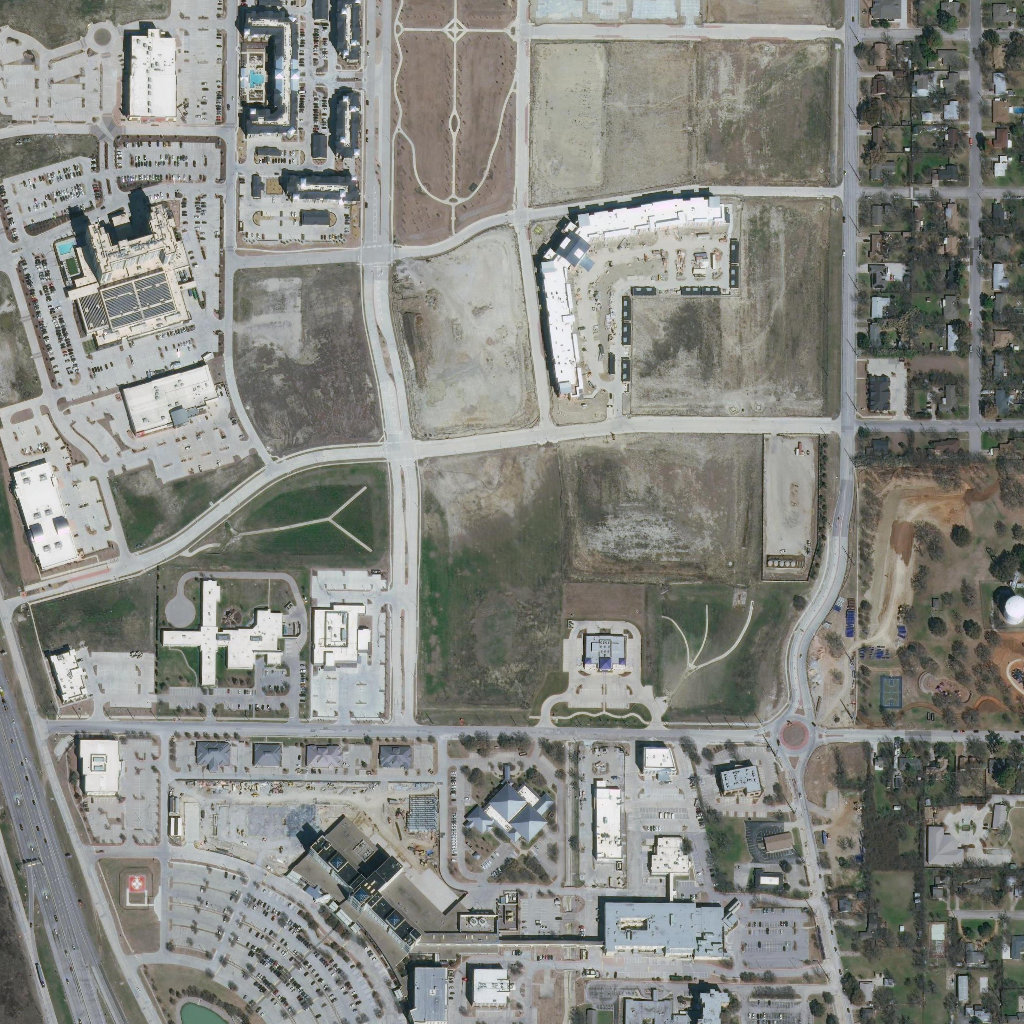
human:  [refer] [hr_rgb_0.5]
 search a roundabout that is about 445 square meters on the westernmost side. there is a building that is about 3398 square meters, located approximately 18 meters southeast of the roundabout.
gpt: <box>[[8, 2, 11, 4, 0]]</box>

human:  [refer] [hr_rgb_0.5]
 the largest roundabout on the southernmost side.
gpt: <box>[[75, 69, 80, 73, 0]]</box>